Question: I code sign the IBM AppCenter client for iOS using my Enterprise Certificate. I used a unique bundle identifier and provisioning profile for the same. The OTA installation works fine in most of the iOS devices.
In few devices iPhone5S powered with iOS 7.1.1, it fails to download and install and gives the error message "Unable to Download App" - App Center could not be installed at this time". I have checked the Code Signing properties in my codebase. Every thing looks fine. Note sure why this fails in few devices and works fine in most of the devices.

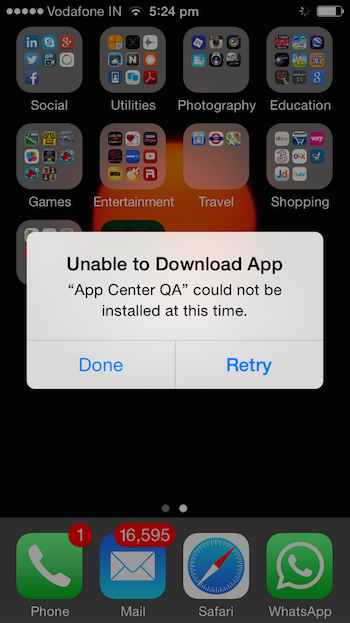
Answer: There could be multiple reasons:
1. as Idan said already, iOS 7.1 requires SSL (https) with a real SSL certificate, that is, self signed certificates don't work. Application Center must run on a server that has a CA authorized SSL certificate that matches the server URL. Earlier versions of iOS did not have this restriction.
2. the app might not be provisioned for the device. This depends on your provisioning profile. Development profiles are limited to preregistered devices. If you are able to side-load the app on the same device, the provisioning profile must be correct. Typically, when the provisioning profiles is wrong, the app appears to be downloaded to ca 75% and then the failure occurs.
3. the Apple server to validate the provisioning profile is not reachable. This happens seldom and is normally not specific to a device. This can only explain occasional random failures to install the app, but it cannot explain when an app fails always on the same device.
4. there might be a connection problem between the Application Center server and the device. In this case, you don't see the download to go to 75% but it stops earlier in the download process. In Worklight 6.1, the Application Center uses resumable downloads, hence a temporary connection problem should normally get resolved automatically. But it can be a permanent connection problem on specific devices. In order to check whether it is a connection problem, you could open the Worklight AppCenter Console on the device inside Safari and try to download any app binary ... The resulting network traffic is similar to the one that occurs during installation.
I hope this helps!